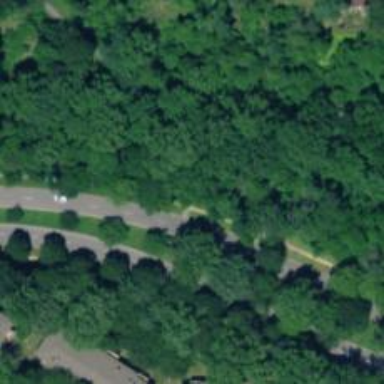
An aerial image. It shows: Footway.